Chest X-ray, PA view. Patient: 53 years old, sex M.
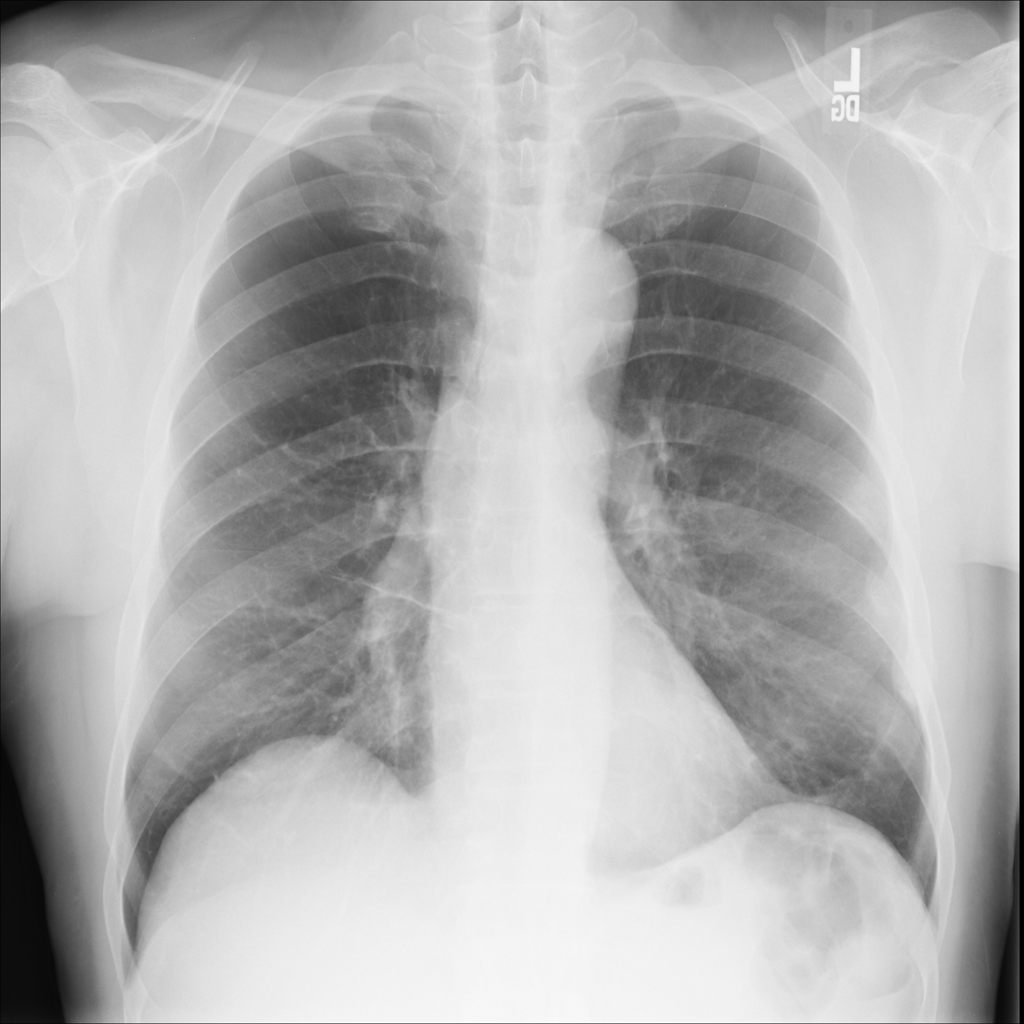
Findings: No Finding